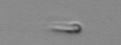
Label: flagellate_morphotype3